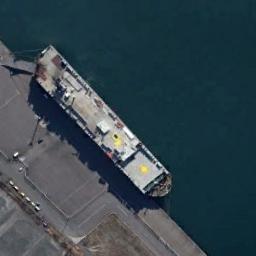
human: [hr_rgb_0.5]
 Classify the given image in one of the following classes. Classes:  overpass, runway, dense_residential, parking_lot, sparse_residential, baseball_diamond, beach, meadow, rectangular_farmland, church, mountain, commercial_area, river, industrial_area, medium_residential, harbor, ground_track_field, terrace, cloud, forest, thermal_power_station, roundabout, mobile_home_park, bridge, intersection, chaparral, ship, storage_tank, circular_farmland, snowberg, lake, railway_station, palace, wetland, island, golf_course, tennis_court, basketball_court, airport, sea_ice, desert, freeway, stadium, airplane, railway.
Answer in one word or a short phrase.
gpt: ship